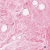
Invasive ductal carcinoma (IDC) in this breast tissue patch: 0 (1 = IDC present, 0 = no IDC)